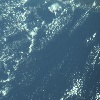
Label: water